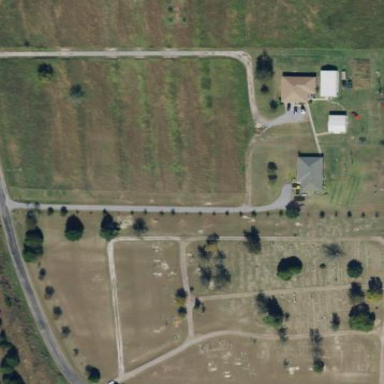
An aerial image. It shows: Cemetery.